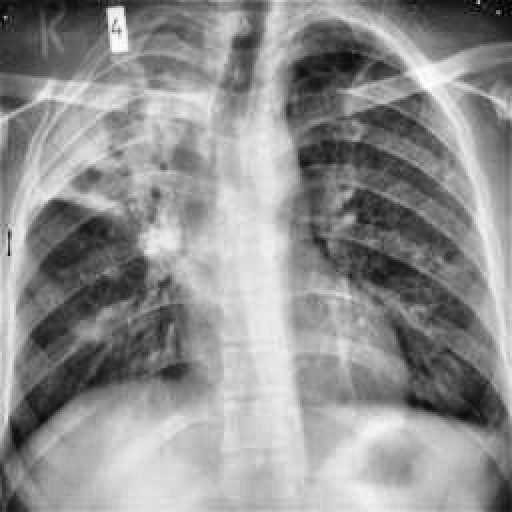
Finding: TUBERCULOSIS